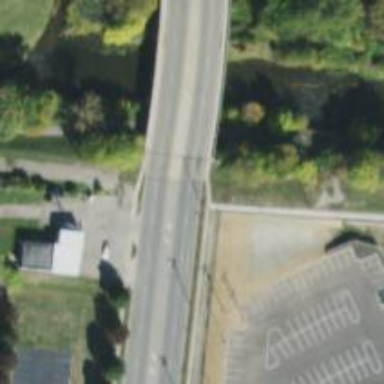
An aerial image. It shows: Primary highway crossing over bridge.